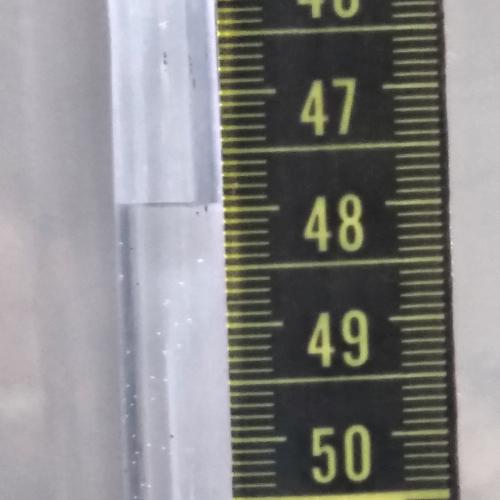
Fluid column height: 47.9 cm